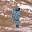
Label: 9